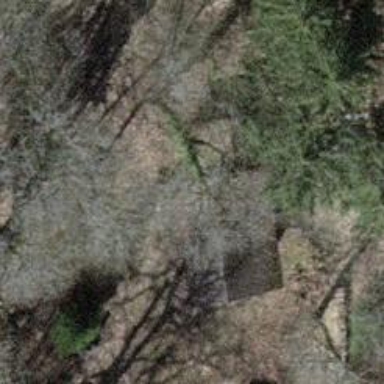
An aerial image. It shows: Cabin.